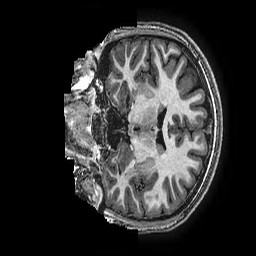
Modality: T1w
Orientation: coronal
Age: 13
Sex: female
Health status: ill
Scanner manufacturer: ge
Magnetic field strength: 3 T
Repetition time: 0.00766 s
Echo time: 0.003476 s